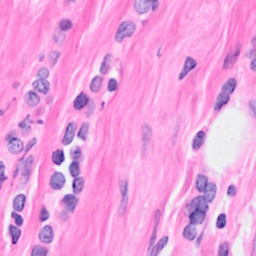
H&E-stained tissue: Breast